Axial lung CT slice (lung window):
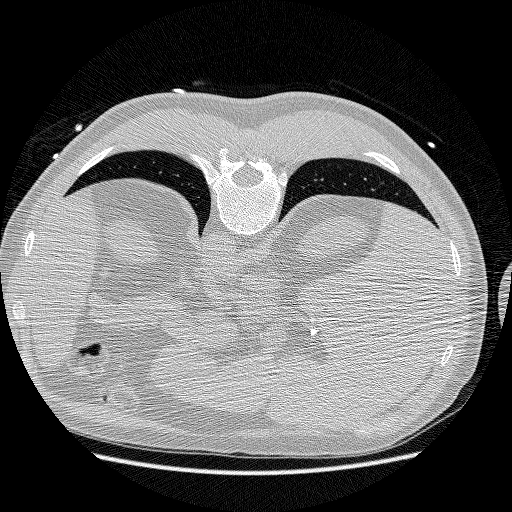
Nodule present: no